Question: I am a newbie in windows phone 7.
WHen I add a new windows phone 7 project into visual studio, it creates MainPage.xaml and MainPage.cs as default. After that, I want to rename these file to HomePage.xaml and HomePage.cs, so I selected this file (in solution explorer) then pressed F2 and entered the new name. The renaming was ok. But when I pressed F5 to run my project, Visual studio stoped at the code line as below image. If I press F10 or F5 to continue, my application down.
If you know about this problem, please tell me.
Thanks.
Binh Nguyen
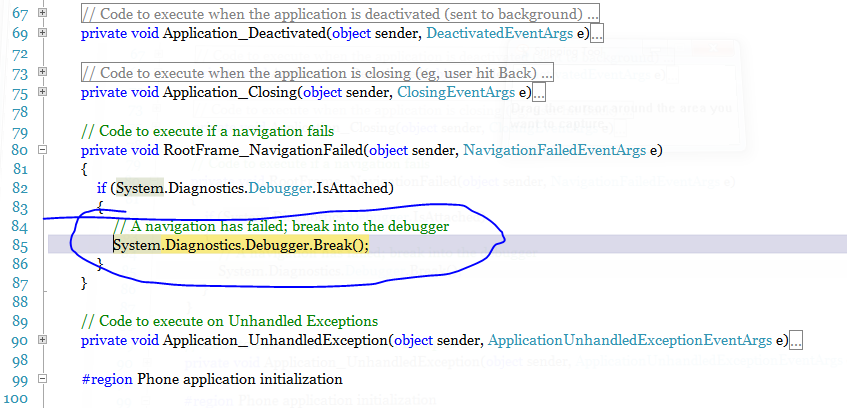
Answer: You can change your main page in Properties -> WMAppManifest.xml
'''
<DefaultTask Name ="_default" NavigationPage="SomeOtherPage.xaml"/>
'''